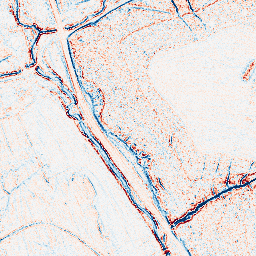
Category: edge_preserving
Decomposition family: bilateral
Decomposition parameters: d: 5
sigma_color: 100
sigma_space: 25
Upsampling method: sinc_blackman
Upsampling parameters: scale: 2
kernel_size: 8
Upsampling scale: 2